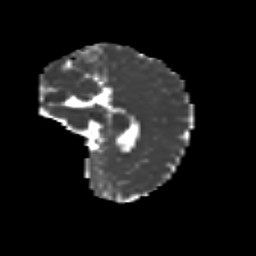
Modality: MD
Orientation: sagittal
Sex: male
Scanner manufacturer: siemens
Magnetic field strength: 3 T
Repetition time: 5 s
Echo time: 0.071 s